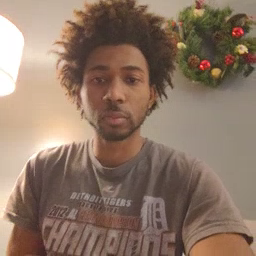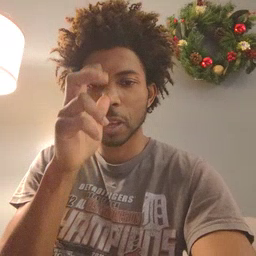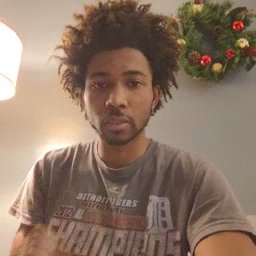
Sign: bug